Interaction volume radius: 10 \u00c5
Interaction volume height: 40 \u00c5
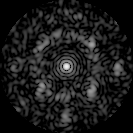
Disorder parameter: 0.6233